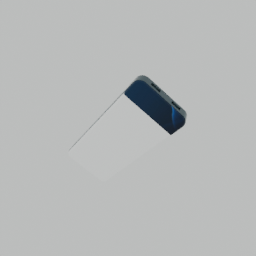
Label: electronics